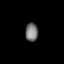
Tissue: lung
Cell type: Myeloid cells
Senescence score: 0.7137
Nuclear area (px): 225
Mean DAPI intensity: 120.453